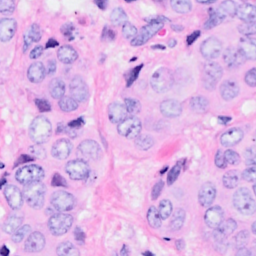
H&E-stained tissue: Breast